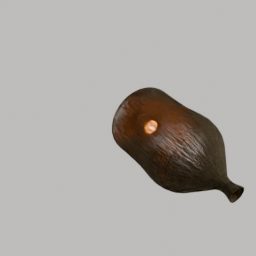
Label: lighting